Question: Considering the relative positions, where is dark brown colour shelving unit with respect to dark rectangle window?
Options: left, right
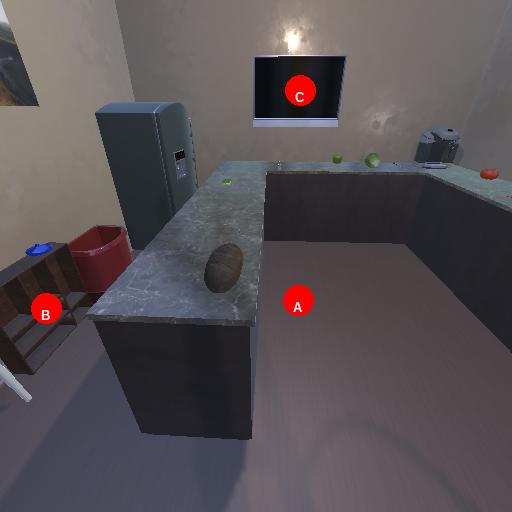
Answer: left